You are looking at the short-time Fourier spectrogram of a bearing's acceleration signal. Diagnose the bearing from this image, choosing from: normal, inner_race, outer_race, ball.
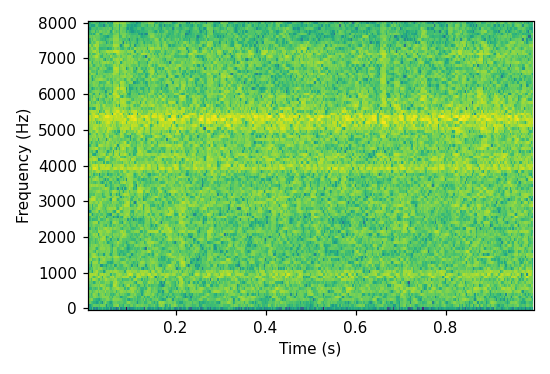
Answer: inner_race